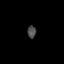
Tissue: lung
Cell type: Fibroblasts
Senescence score: 0.5824
Nuclear area (px): 109
Mean DAPI intensity: 71.541